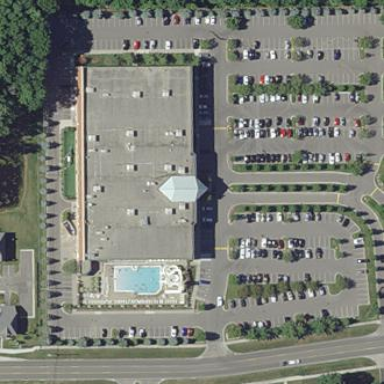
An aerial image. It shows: Building that houses fitness center.